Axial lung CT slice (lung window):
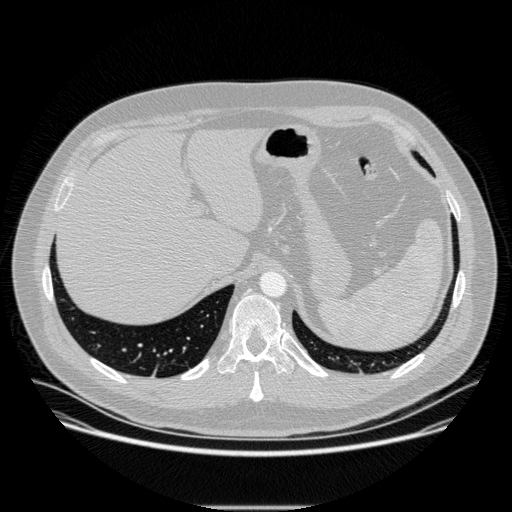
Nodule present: no